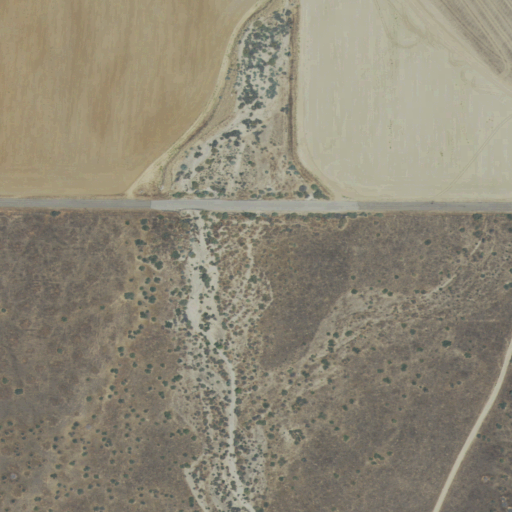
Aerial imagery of valley in California named Castro Canyon containing grassland, cultivated crops, open development, and pasture